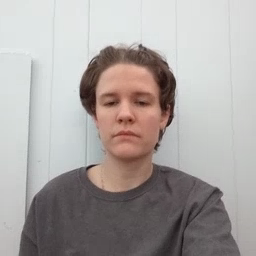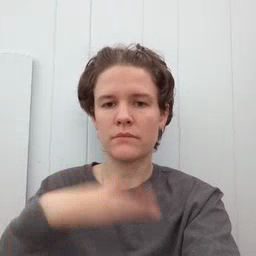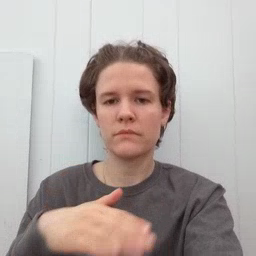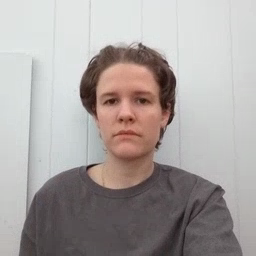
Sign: on